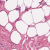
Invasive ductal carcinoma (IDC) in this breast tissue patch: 0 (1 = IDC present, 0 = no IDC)